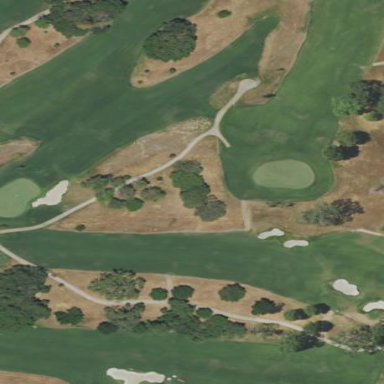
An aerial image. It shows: Rough area in golf course.